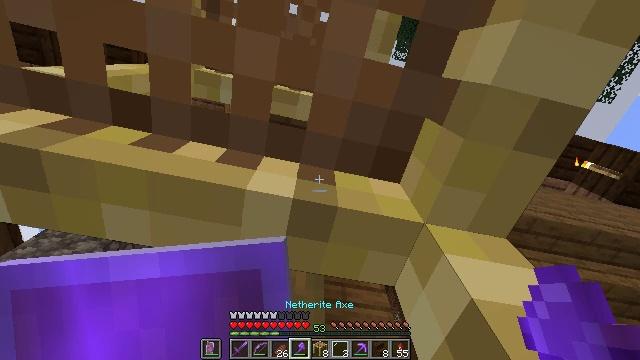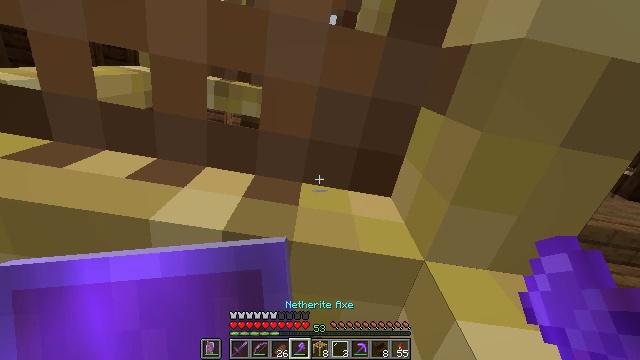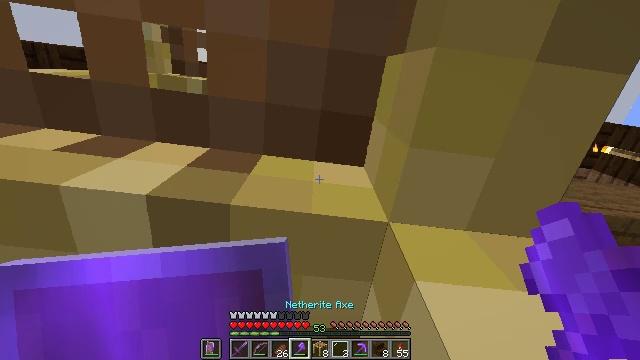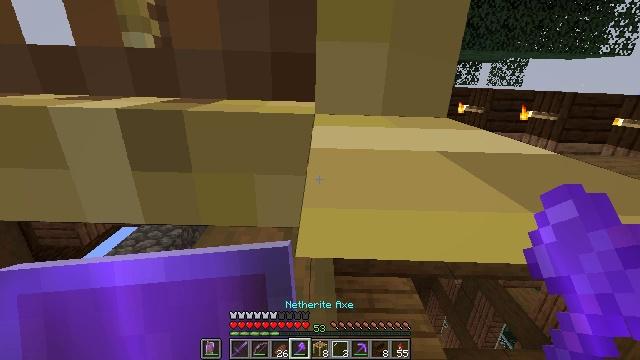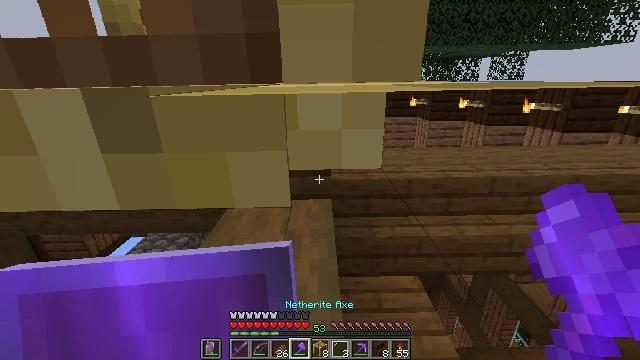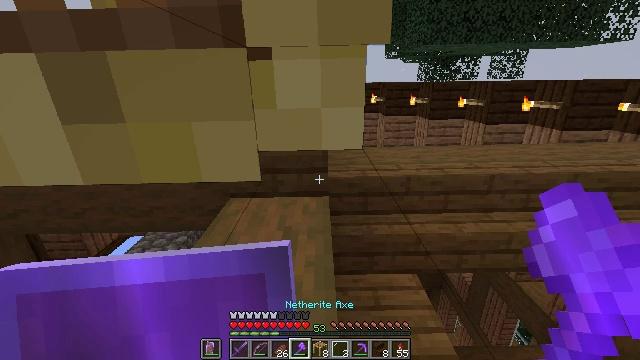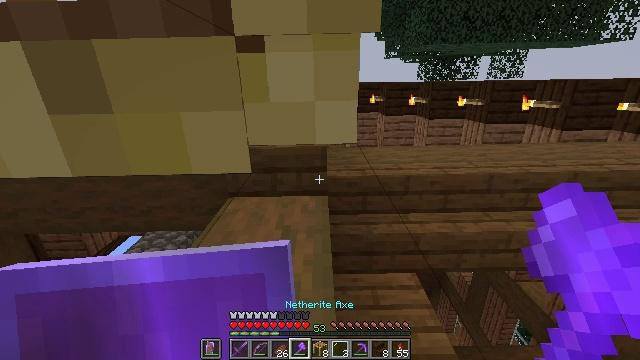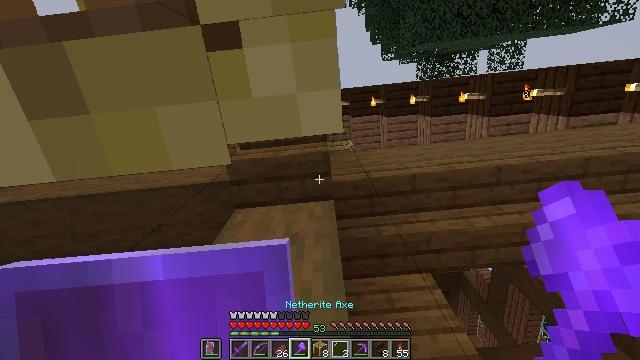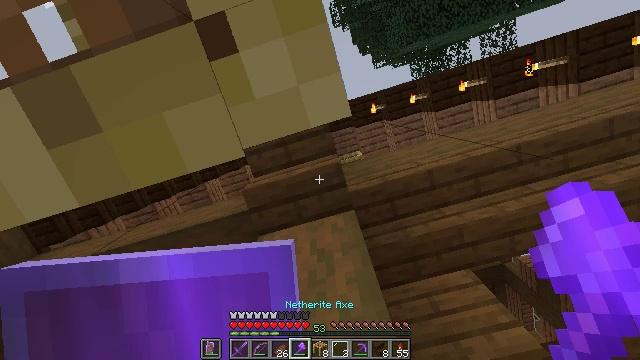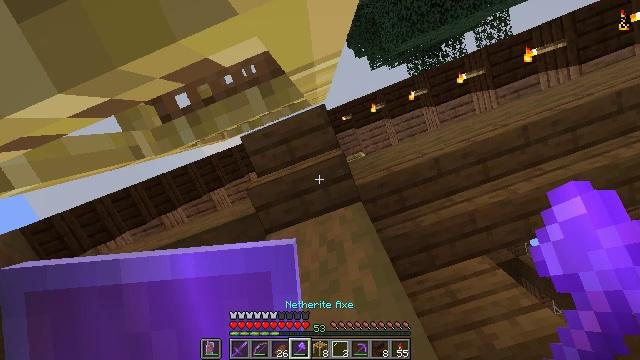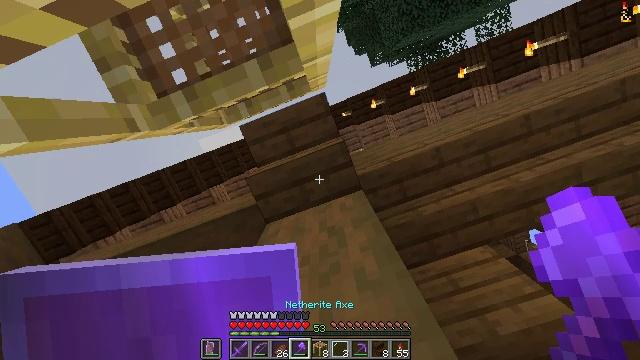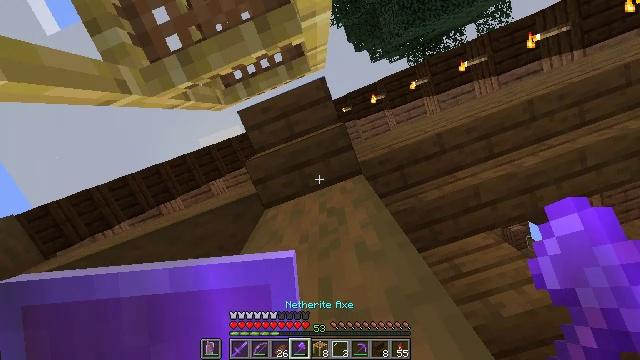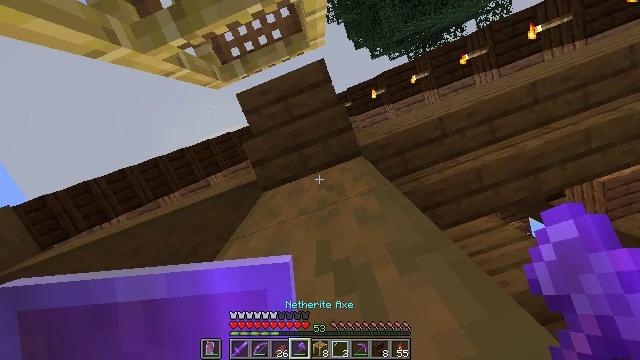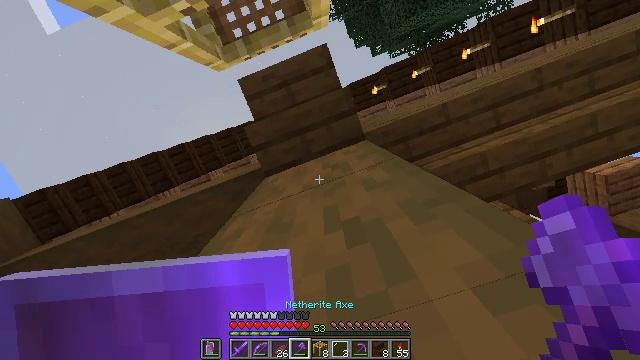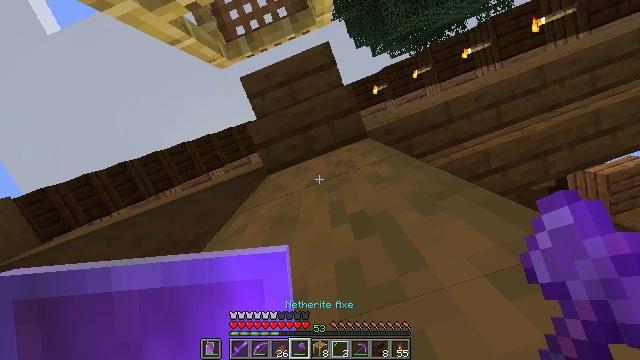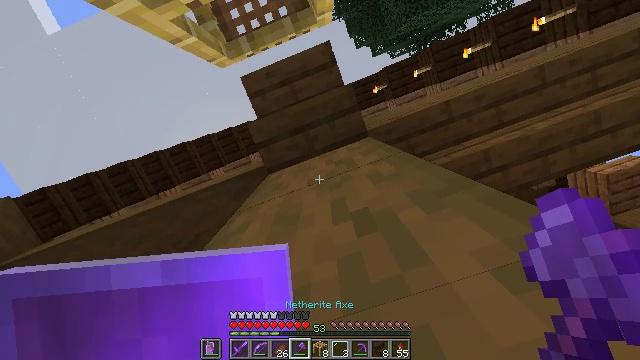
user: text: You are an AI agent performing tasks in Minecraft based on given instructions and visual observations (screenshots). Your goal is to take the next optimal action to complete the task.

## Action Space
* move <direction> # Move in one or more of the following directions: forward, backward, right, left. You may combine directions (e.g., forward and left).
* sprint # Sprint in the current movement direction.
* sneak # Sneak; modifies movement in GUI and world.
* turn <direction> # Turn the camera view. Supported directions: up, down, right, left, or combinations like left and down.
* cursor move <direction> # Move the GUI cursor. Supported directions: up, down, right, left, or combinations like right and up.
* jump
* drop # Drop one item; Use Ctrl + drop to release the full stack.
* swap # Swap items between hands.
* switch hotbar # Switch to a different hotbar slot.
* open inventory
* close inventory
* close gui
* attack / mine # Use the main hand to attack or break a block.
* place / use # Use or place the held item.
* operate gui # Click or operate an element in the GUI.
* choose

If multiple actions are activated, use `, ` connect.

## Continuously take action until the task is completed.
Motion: motion action
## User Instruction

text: Attack the spruce stairs to remove them.
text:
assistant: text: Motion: move forward, turn left and up
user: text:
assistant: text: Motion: move forward, turn left and up
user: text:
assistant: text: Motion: turn left and up
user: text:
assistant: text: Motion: turn left
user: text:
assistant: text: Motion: no_op
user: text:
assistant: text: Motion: no_op
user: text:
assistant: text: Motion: turn left and up
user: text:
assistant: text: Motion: move forward, turn left and up
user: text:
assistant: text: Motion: move forward, turn left and up
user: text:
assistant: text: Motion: move forward
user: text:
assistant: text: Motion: move forward
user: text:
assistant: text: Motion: move forward
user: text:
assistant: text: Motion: no_op
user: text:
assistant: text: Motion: no_op
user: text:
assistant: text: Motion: no_op
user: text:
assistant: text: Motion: turn right and up
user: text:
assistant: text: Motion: turn right and up
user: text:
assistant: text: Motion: turn right and up
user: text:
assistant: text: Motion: turn right and up
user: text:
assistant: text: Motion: turn right and up
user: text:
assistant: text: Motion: no_op
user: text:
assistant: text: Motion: turn up
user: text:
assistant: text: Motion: no_op
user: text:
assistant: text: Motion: attack / mine
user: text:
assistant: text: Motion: attack / mine
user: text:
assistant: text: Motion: attack / mine
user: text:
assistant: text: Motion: attack / mine
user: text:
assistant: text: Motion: no_op
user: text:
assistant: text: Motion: no_op
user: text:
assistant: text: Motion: no_op